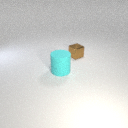
large cyan rubber cylinder to the left of small brown metal cube